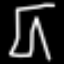
Label: pants